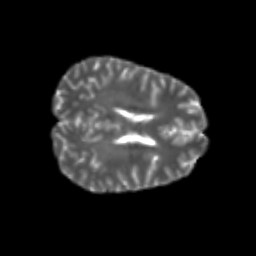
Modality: T2w
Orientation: axial
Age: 24
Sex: male
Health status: healthy
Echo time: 0.074 s